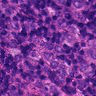
Metastatic tissue present: yes